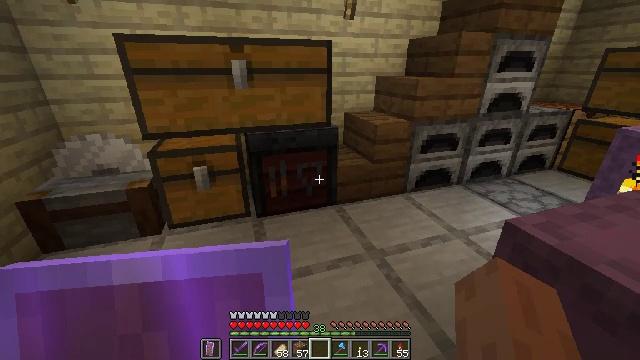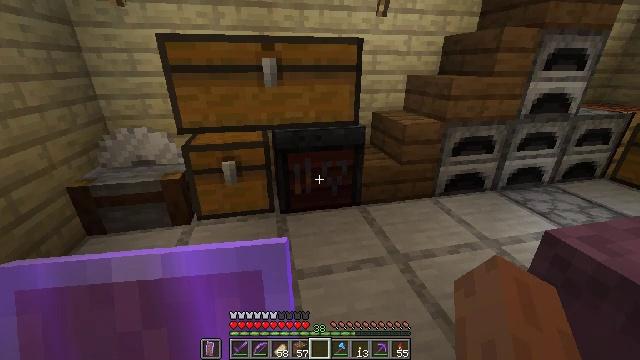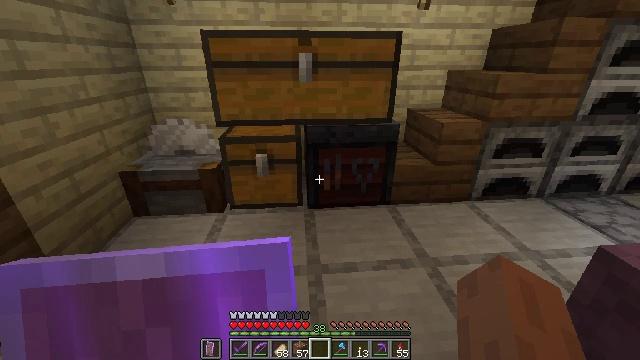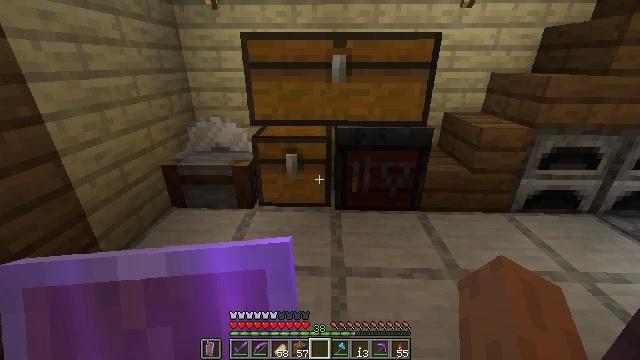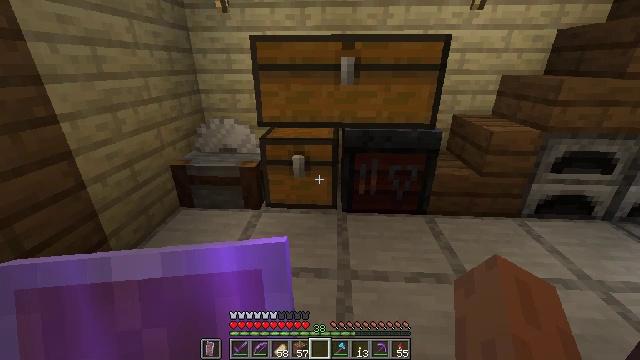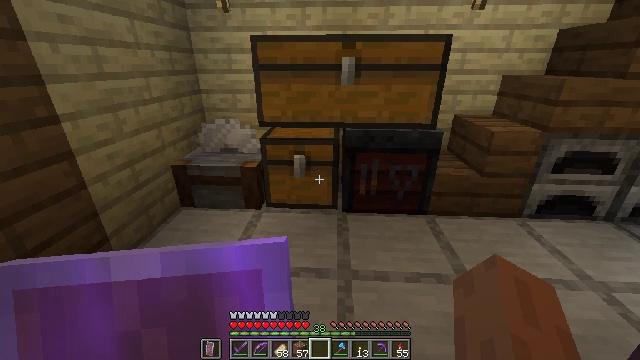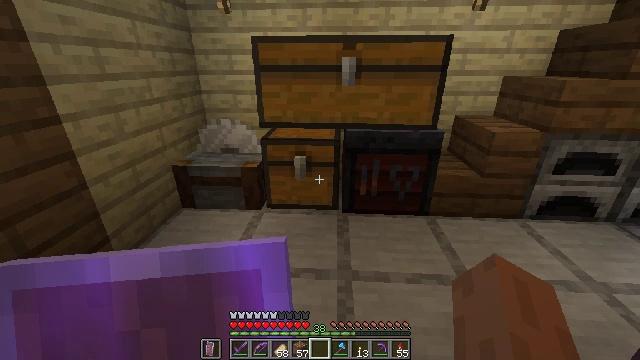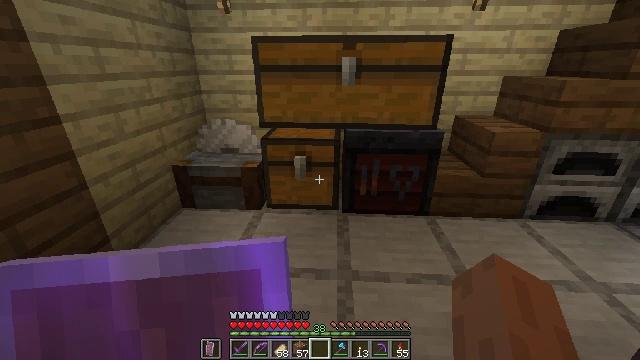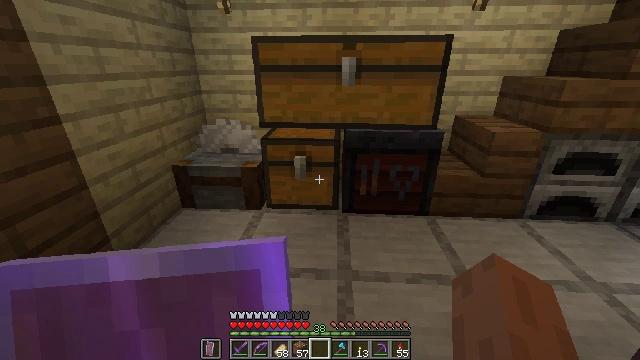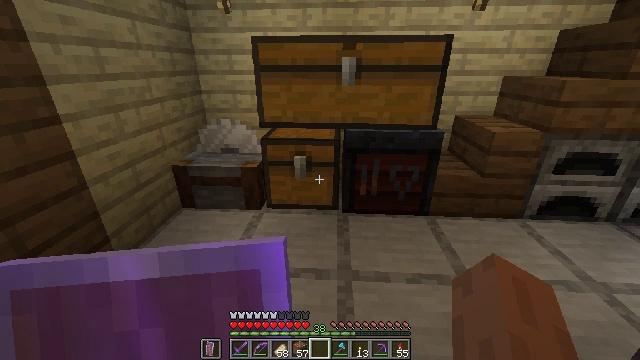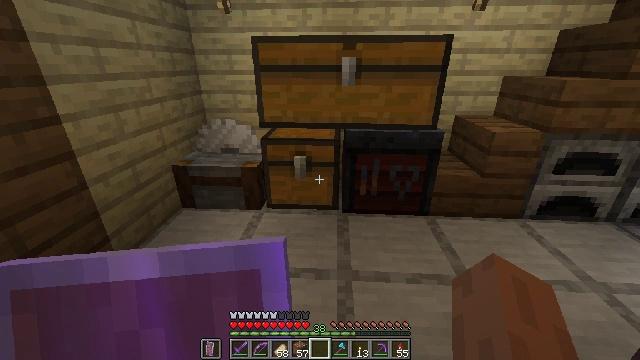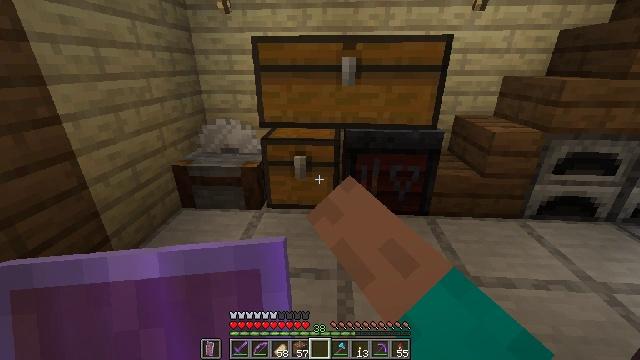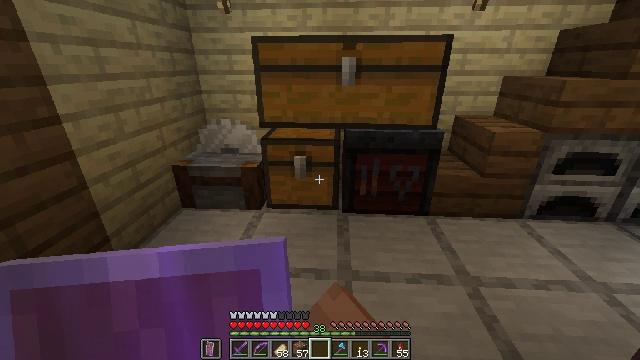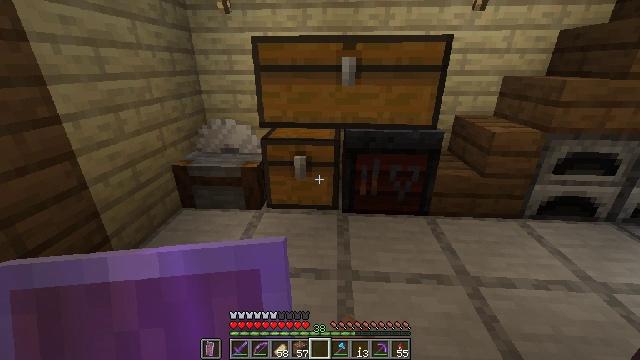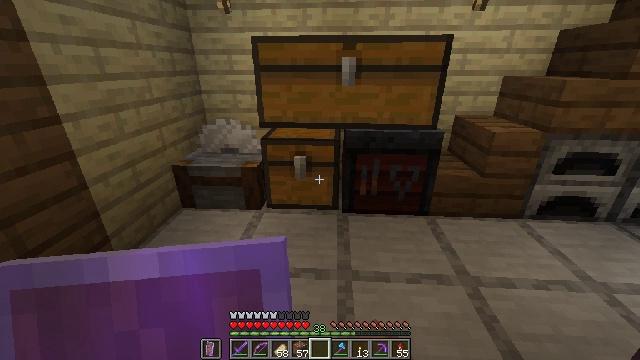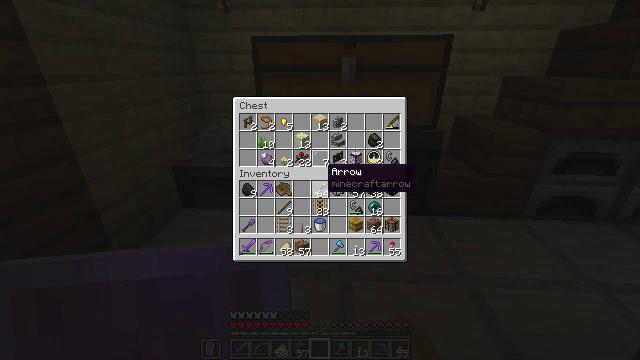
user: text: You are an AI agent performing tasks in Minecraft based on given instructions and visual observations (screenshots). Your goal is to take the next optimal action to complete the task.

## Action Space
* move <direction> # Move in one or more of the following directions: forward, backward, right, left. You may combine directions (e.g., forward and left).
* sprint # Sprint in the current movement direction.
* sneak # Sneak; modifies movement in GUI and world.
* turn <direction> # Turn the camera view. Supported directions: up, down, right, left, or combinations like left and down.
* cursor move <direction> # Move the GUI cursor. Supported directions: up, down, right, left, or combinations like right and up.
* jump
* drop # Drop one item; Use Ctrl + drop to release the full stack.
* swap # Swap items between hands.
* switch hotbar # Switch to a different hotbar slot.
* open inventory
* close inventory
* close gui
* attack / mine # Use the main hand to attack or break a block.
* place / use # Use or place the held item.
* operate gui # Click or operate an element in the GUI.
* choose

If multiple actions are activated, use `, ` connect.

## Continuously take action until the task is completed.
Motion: motion action
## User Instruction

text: Mine the torch on the wall.
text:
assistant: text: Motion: turn left
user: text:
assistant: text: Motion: turn left
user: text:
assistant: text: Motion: turn left
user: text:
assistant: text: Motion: turn left
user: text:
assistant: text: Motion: no_op
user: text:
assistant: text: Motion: no_op
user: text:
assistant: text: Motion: no_op
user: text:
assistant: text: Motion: no_op
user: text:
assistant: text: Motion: no_op
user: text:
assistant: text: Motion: use / place
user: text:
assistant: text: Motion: use / place
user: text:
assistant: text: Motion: use / place
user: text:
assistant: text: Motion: no_op
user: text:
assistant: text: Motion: no_op
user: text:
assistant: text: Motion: no_op
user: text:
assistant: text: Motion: no_op
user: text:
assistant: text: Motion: no_op
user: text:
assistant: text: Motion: no_op
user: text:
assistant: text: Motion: no_op
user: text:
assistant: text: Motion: no_op
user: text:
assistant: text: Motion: no_op
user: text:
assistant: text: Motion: no_op
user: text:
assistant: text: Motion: no_op
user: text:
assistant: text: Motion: no_op
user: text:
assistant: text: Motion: no_op
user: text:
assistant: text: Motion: no_op
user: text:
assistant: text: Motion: no_op
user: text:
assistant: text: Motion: no_op
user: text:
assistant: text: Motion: turn right
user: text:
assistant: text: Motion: turn right and up